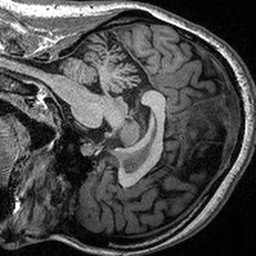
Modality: T1w
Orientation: sagittal
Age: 26
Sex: female
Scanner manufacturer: siemens
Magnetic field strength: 3 T
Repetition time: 2.3 s
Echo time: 0.00298 s